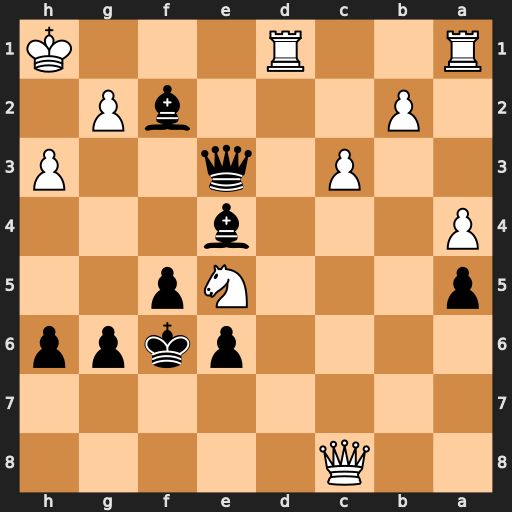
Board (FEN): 2Q5/8/4pkpp/p3Np2/P3b3/2P1q2P/1P3bP1/R2R3K
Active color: b
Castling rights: -
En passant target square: -
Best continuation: Qxh3#